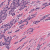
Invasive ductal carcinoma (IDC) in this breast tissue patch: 1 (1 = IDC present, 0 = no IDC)